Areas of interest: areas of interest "Nanjing Olympic Sports Center Center Natatorium"
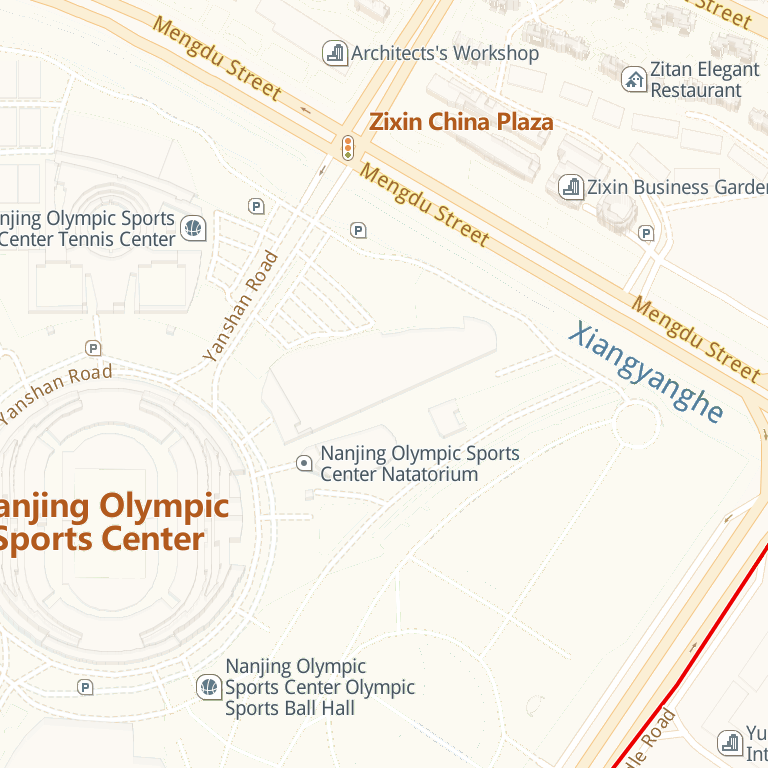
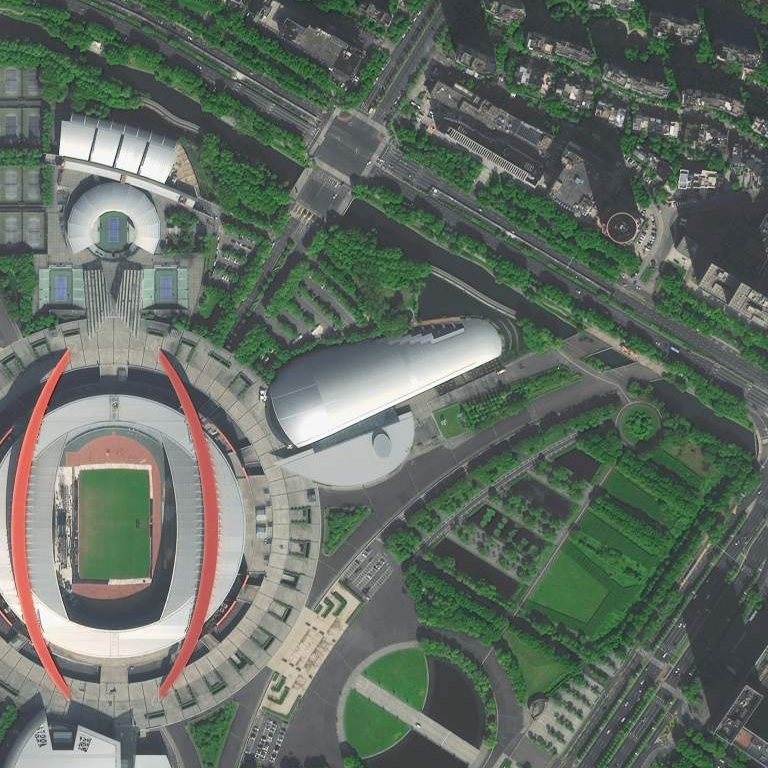